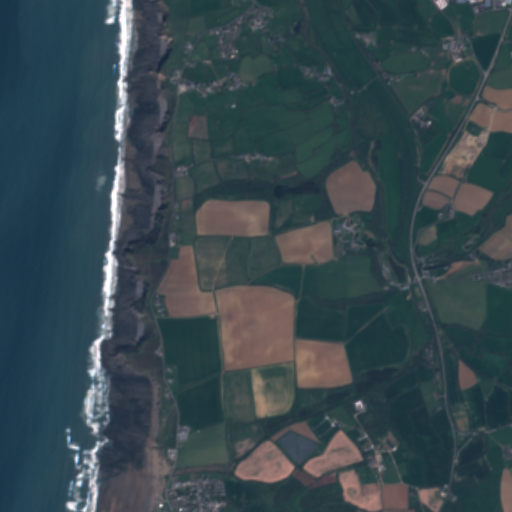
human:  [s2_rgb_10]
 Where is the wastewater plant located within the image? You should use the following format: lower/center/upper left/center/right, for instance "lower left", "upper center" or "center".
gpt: The wastewater plant is located in the upper right of the image.
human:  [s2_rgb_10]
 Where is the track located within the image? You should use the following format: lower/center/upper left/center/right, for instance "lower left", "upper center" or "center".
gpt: There is no track in the image.